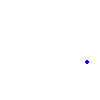
Particle: kaon